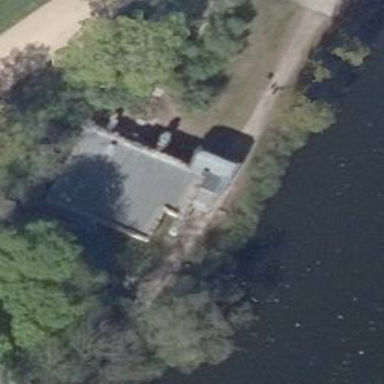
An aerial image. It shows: Historic house with flat roof.